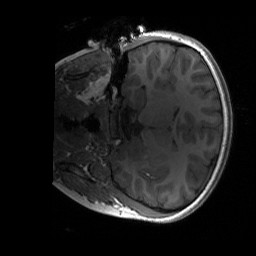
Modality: T1w
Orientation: coronal
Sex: female
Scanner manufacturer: siemens
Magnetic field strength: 3 T
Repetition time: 1.9 s
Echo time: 0.00243 s